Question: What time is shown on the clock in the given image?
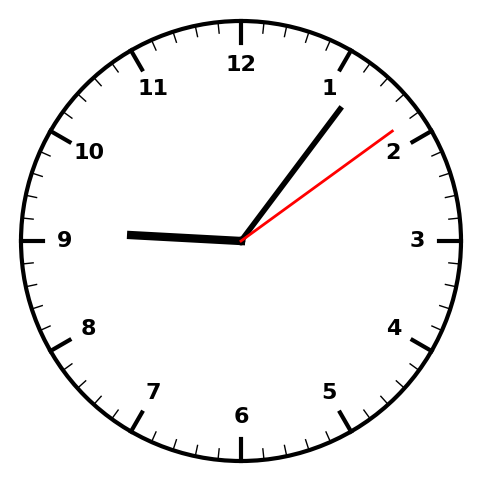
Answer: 09:06:09